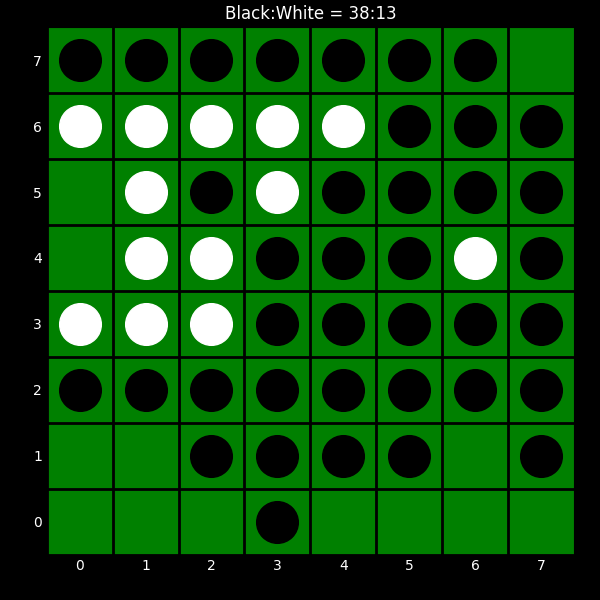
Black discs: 38
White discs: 13